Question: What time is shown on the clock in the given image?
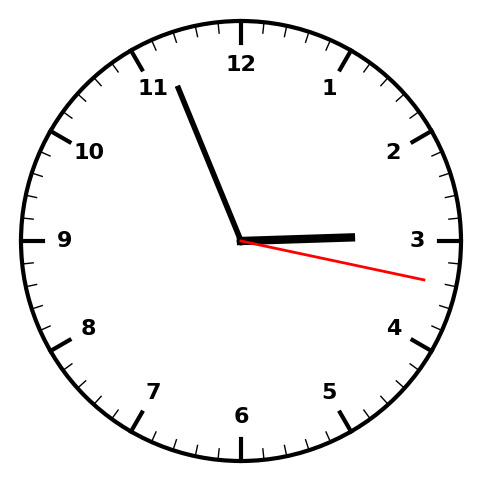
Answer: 02:56:17